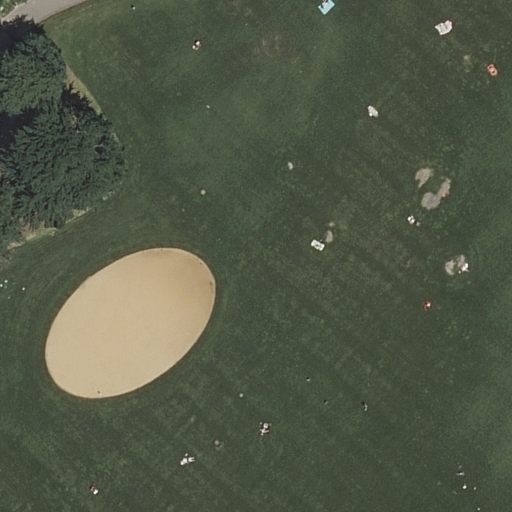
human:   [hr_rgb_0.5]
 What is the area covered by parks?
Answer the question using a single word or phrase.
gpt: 10631m2

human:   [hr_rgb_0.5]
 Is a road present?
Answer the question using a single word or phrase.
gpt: yes

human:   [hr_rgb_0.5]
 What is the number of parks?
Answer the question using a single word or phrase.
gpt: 1

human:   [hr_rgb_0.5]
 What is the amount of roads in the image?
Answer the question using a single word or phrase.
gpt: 1

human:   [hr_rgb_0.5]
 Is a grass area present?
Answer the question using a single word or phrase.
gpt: yes

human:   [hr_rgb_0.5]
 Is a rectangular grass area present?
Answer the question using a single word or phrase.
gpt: no

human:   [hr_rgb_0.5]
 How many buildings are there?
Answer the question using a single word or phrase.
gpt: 0

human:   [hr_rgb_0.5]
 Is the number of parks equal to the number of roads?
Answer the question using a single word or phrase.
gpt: yes

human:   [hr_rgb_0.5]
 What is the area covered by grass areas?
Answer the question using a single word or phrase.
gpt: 6698m2

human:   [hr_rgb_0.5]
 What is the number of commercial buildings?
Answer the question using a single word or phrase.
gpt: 0

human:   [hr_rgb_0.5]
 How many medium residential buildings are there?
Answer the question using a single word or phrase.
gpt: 0

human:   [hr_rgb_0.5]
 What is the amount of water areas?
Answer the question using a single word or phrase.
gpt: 0

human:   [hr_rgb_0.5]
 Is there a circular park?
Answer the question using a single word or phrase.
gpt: no

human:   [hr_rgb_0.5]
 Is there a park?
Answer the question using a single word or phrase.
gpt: yes

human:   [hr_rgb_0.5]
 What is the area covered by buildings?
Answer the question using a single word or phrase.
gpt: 0m2

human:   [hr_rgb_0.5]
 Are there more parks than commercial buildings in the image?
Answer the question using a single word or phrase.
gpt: yes

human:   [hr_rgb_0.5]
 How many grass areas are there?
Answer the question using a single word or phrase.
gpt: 1

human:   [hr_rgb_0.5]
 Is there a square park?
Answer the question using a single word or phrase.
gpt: no

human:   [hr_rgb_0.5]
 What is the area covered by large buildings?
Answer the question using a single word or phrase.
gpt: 0m2

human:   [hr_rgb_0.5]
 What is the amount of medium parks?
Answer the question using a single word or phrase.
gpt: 0

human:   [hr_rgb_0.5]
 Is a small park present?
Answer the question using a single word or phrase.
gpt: no

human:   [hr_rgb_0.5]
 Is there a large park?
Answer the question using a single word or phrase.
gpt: yes

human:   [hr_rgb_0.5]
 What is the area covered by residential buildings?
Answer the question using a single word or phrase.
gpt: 0m2

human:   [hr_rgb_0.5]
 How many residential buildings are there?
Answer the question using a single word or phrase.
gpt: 0

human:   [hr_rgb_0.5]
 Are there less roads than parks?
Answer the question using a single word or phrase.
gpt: no

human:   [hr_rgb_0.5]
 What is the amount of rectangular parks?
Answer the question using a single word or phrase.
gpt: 1

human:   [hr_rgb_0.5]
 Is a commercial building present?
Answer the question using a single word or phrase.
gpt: no

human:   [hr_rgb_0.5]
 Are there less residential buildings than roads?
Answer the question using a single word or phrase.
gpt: yes

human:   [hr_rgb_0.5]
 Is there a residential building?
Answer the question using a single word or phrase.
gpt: no

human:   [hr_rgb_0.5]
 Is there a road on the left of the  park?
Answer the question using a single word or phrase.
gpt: yes

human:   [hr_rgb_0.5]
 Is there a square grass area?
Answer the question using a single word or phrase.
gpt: no

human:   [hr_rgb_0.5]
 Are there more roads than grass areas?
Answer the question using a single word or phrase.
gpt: no

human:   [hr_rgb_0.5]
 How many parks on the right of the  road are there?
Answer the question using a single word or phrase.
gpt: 0

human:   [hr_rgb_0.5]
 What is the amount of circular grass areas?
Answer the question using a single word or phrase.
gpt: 0

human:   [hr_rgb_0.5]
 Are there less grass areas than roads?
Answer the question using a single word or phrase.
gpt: no

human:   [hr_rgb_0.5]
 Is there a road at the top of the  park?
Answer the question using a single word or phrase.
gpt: yes

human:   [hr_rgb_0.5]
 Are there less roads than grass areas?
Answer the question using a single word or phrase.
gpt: no

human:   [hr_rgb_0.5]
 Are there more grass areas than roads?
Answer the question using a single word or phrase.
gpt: no

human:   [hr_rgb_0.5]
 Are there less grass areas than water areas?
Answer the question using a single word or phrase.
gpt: no

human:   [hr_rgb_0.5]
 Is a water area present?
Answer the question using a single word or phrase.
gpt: no

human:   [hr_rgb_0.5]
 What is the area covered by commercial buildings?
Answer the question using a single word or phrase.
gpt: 0m2

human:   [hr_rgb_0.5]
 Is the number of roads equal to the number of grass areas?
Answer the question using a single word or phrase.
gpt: yes

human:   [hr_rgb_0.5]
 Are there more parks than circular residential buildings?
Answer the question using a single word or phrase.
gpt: yes

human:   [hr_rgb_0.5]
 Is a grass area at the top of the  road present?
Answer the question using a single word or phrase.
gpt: no

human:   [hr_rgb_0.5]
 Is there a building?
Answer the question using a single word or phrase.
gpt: no

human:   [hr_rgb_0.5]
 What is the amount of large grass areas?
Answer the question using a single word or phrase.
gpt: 1

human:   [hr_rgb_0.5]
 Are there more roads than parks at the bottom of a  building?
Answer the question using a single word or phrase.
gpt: yes

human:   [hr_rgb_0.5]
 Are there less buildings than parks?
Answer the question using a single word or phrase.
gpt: yes

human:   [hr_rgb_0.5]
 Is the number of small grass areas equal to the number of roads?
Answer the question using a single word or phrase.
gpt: no

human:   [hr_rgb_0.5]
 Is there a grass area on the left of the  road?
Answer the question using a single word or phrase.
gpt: no

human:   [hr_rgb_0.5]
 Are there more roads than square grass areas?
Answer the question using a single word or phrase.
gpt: yes

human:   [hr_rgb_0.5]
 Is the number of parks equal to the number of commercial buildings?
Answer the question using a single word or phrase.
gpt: no

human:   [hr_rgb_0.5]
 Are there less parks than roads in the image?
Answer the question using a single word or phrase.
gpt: no

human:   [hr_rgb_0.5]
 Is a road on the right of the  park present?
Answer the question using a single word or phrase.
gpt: no

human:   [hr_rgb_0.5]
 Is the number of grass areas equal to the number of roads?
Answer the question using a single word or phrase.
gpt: yes

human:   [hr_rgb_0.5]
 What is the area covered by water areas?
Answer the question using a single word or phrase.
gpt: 0m2

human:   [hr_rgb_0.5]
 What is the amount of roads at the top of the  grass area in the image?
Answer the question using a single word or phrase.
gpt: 1

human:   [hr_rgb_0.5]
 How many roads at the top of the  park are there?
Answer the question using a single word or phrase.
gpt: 1

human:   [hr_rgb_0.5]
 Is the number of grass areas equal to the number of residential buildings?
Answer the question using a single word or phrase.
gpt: no

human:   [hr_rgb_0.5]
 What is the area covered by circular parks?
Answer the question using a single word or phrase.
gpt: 0m2

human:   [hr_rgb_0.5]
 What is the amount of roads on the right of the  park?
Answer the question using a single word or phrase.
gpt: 0

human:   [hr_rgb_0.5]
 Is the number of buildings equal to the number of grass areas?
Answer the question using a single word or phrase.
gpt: no

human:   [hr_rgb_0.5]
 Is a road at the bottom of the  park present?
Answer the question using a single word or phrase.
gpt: no

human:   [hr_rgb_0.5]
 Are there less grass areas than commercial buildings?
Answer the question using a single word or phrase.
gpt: no